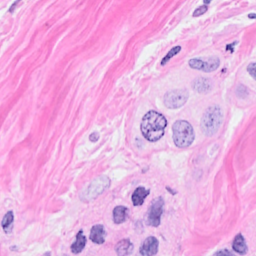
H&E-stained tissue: Breast